Field crop: maize
Growth stage: 2
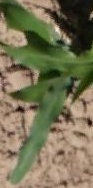
Species: maize